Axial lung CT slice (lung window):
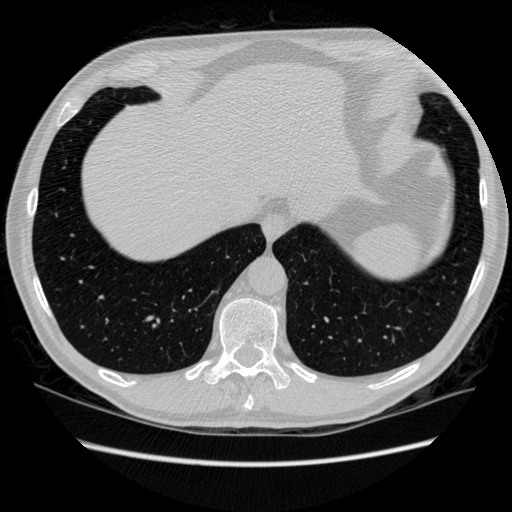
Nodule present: no